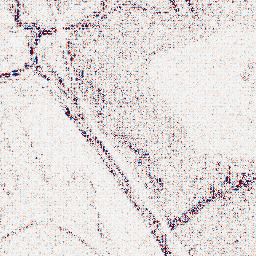
Category: wavelet
Decomposition family: wavelet_reverse_biorthogonal
Decomposition parameters: wavelet: rbio2.4
level: 1
Upsampling method: sinc_blackman
Upsampling parameters: scale: 4
kernel_size: 8
Upsampling scale: 4